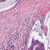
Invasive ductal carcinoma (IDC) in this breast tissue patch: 1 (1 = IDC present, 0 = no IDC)